Question: Hello I have a query like this:
'''
String sql ="SELECT _id, field10, field11, SUM(field2) FROM Table WHERE field2>0 AND data LIKE '"+anno+"-%'";
'''
If in the database, it is stored a string like this (pubblicita') I get syntax error like this:
'''
Caused by: android.database.sqlite.SQLiteException: near "2014": syntax error (code 1): , while compiling:
SELECT _id, field10, field11, SUM(field2) FROM Table WHERE field2>0 AND field10 LIKE 'PUBBLICITA'' AND data LIKE '2014-%'
'''
The problem lies in the apex, how can I solve this case?
Unfortunately, all the answers are wrong. The error is generated if the string corresponding with the apex. See the image

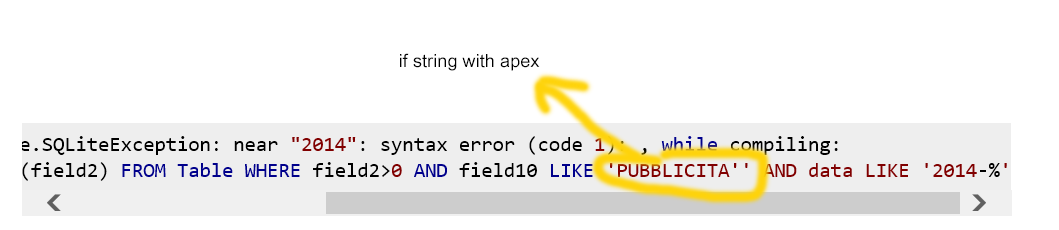
Answer: In SQL string literals, quotes must be escaped by doubling them.
However, you can avoid doing this manually by passing the string as a <URL>:
'''
cursor = db.rawQuery("SELECT ... data LIKE ? || '-%'",
new String[] { anno });
'''